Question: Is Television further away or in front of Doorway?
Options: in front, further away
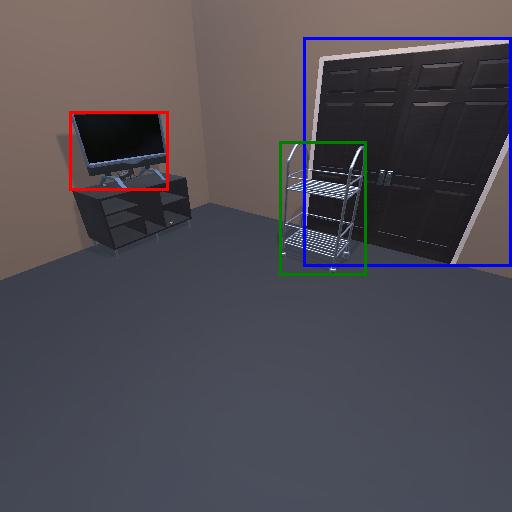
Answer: in front